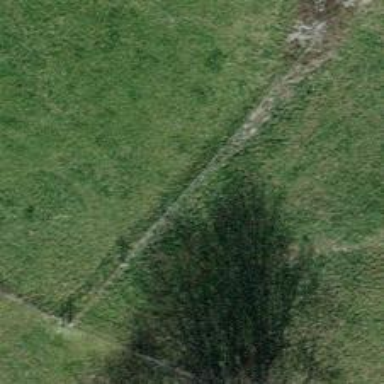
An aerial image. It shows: Hedge acting as barrier.